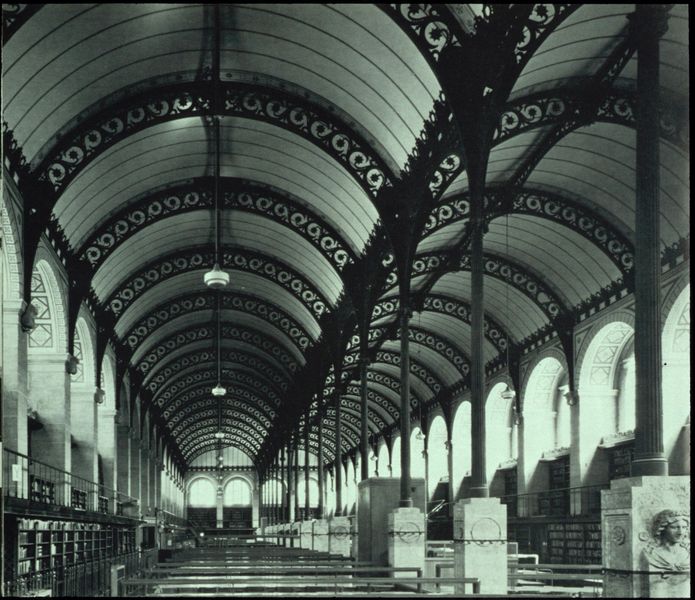
Titel: Bibliothèque Ste. Geneviève (Lesesaal)
Künstler: Henri Labrouste
Standort: Paris
Institution: Bibliothèque Sainte-Geneviève
Schlagwörter: dunkel, kopf, schatten, weiß, sitzen, fenster, glas, grau, hell, jahrhundertwende, lampen, licht, lichter, paris, pfeiler, raum, schwarz, stuhl, stützen, säule, säulen, tische, zeichnung, dach, gebäude, muster, ornament, alt, regal, architektur, lang, sockel, stein, innenraum, brüstung, kirche, sonne, figur, decke, rund, ranken, relief, schiffe, bücher, schrank, ansicht, bogen, fabrik, bank, empore, saal, industrie, rundbogen, joche, rt, jugendstil, büste, floral, ornamente, leuchter, metall, geländer, hoch, leuchten, galerie, halle, foto, fotografie, oben, bögen, eisen, gang, gusseisen, arkade, belichtung, gerüst, gewölbe, stangen, helligkeit, buch, kirch, fenstr, rundfenster, balustrade, zentralperspektive, rippen, schwarz-weiß, jugenstil, seite, kreise, bahnhof, arkaden, bänke, inneres, henri, reihen, reihung, mittelgang, voluten, rundbögen, konstruktion, bibliothek, bücherei, bücherregale, regale, lich, breit, reliefs, eisenkonstruktion, stahl, träger, streben, bau, wiederholung, milchglas, post, tonne, tonnengewölbe, rundbogenfenster, eisenbau, kolonade, bogenfenster, oberlicht, längsschiff, obergeschoss, sitzreihen, markthalle, stahlkonstruktion, kästen, schränke, strebepfeiler, doppelfenster, ingenieurbau, ingenieurskunst, fabrikhalle, öffentlich, kringel, strebebogen, eisensäulen, gusseisensäulen, nutzgebäude, zweischiffig, schmiedearbeit, korridor, ringel, stufie, tonnen, industrielle revolution, lesesaal, bibliotehk san genevre, bibliothe, einenstützen, genevre, gusseisenstützen, gutbögen, henri labrouste, jahrhundertwend, labrouste, san genevre, schlake stützen, schlakheit, skelettarchitektur, skelettbauweise, st genevre, basilika eisenkonstruktion tonnengewölbe kirche, gesrteckt, dachstreben